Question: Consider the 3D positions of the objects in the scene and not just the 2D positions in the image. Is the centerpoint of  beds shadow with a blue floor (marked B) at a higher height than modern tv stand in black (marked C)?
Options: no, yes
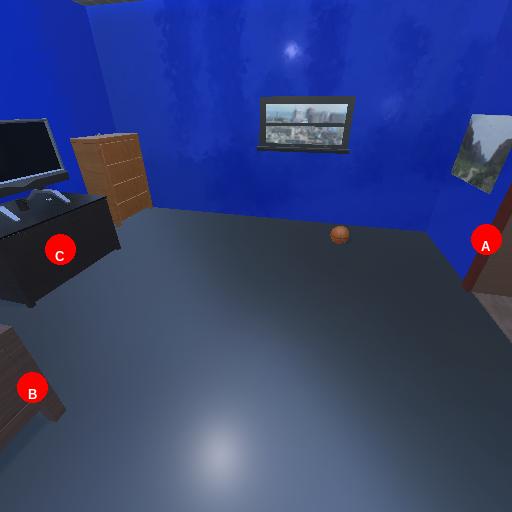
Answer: no